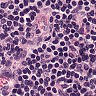
Metastatic tissue present: no